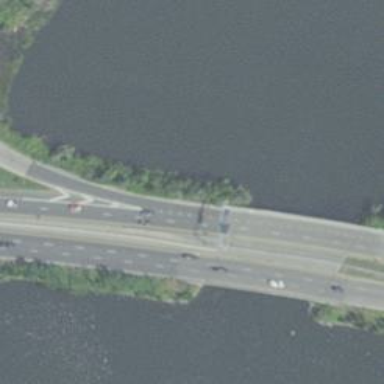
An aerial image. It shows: Asphalt bridge over motorway.